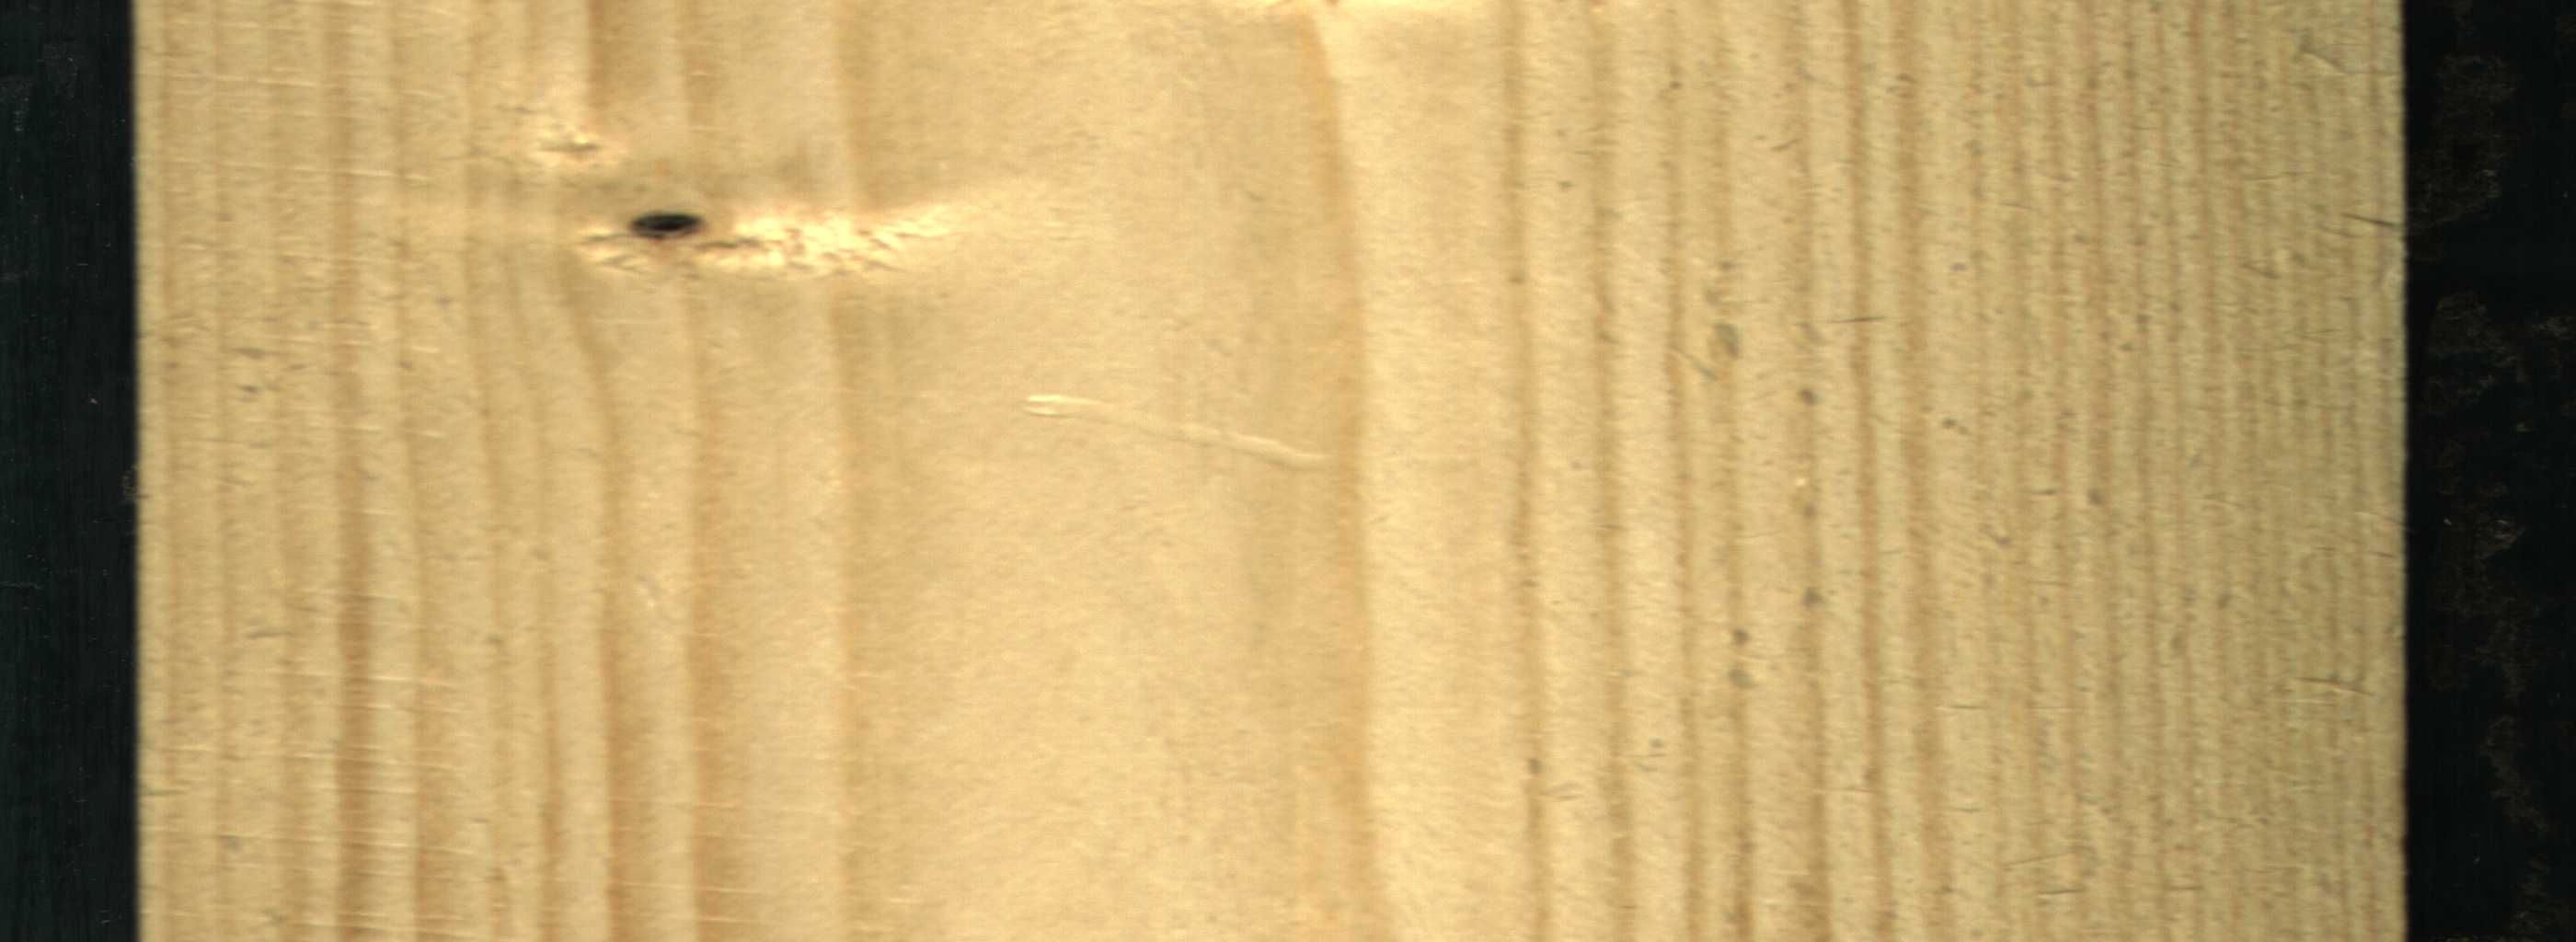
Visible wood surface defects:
Dead_Knot